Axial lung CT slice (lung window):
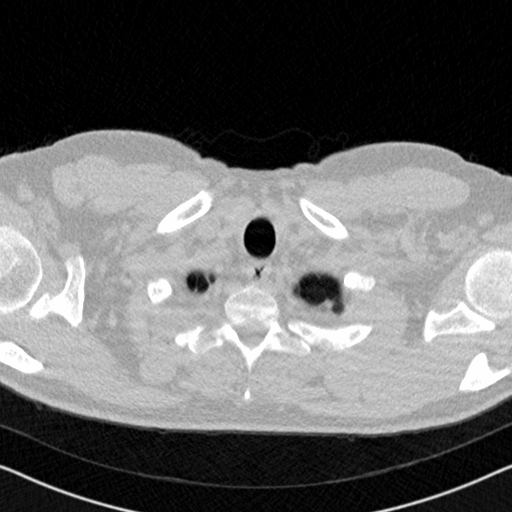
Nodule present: no